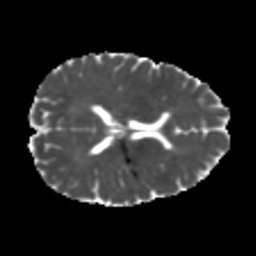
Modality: MD
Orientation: axial
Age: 19
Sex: male
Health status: healthy
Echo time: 0.074 s